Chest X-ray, AP view. Patient: 44 years old, sex F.
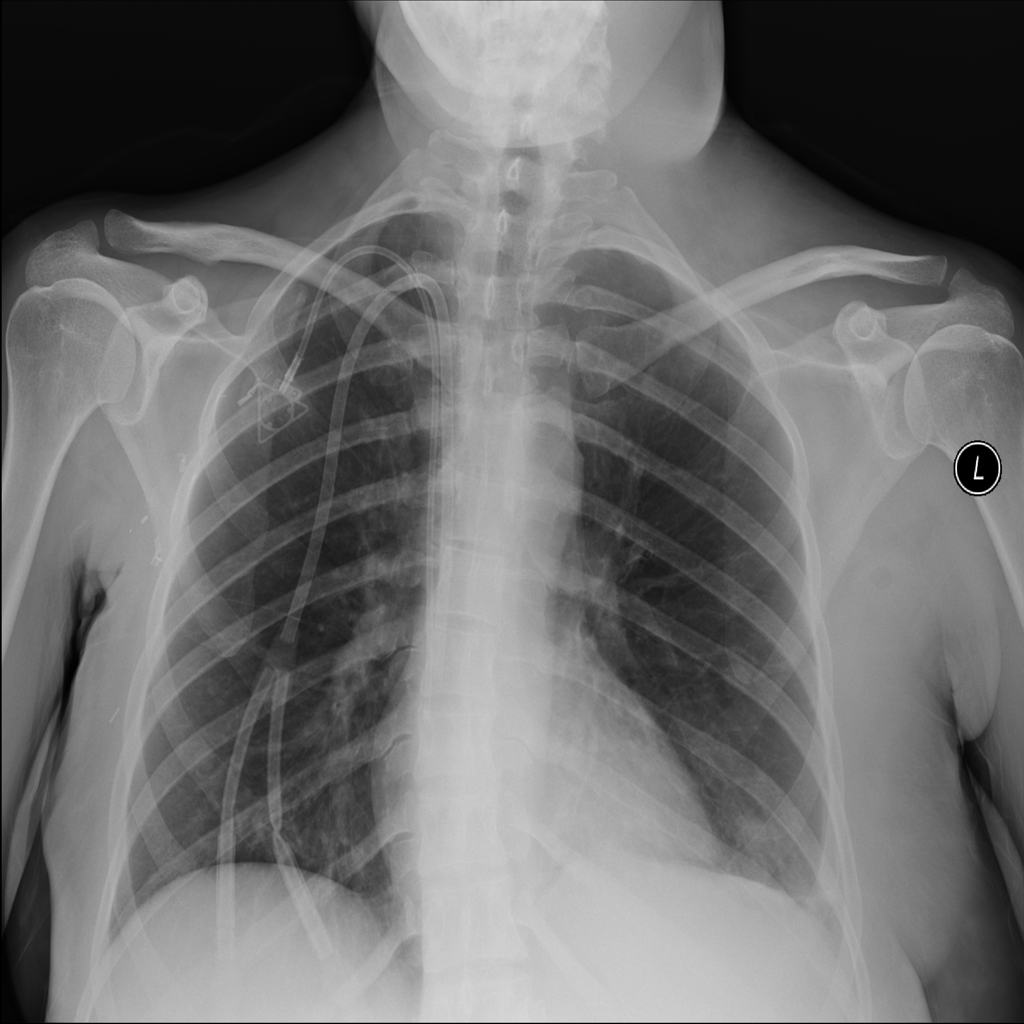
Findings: Effusion, Nodule